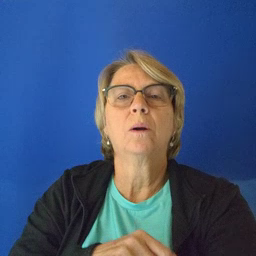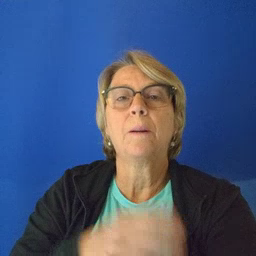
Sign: tomorrow